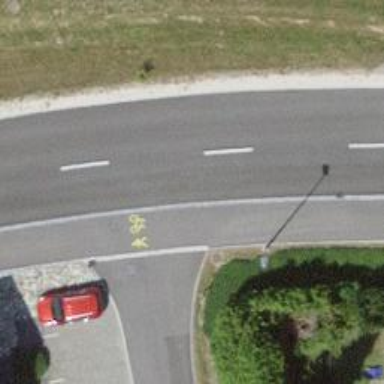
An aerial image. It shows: Post box is visible.